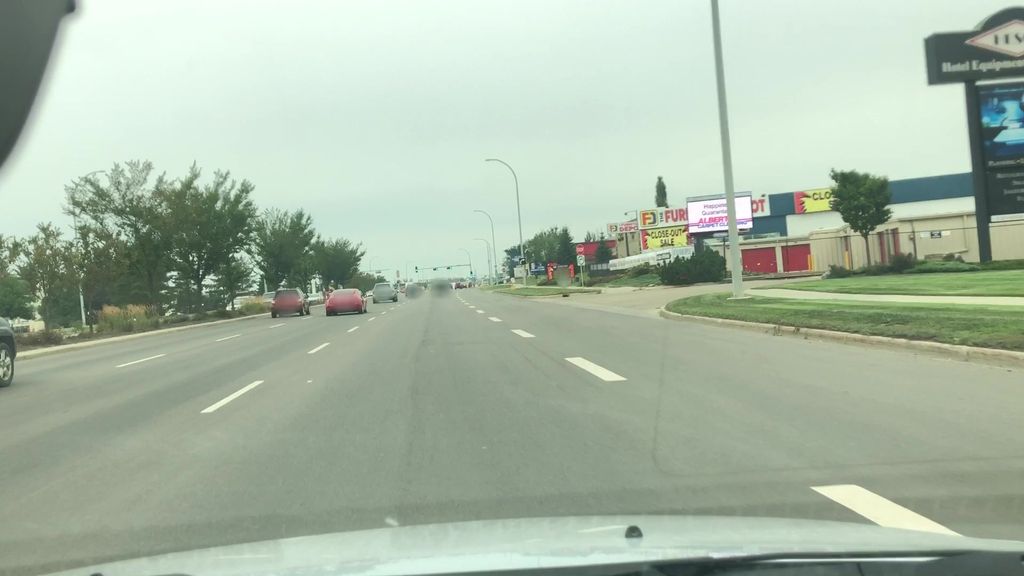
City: edmonton